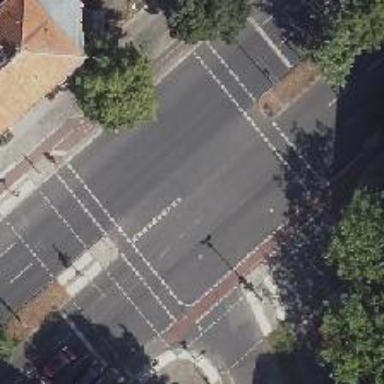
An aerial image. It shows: Junction.